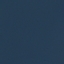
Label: SeaLake